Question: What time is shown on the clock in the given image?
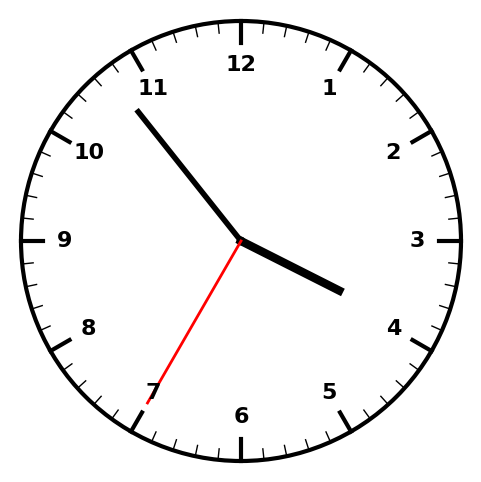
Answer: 03:53:35